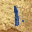
Label: 1